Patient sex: F
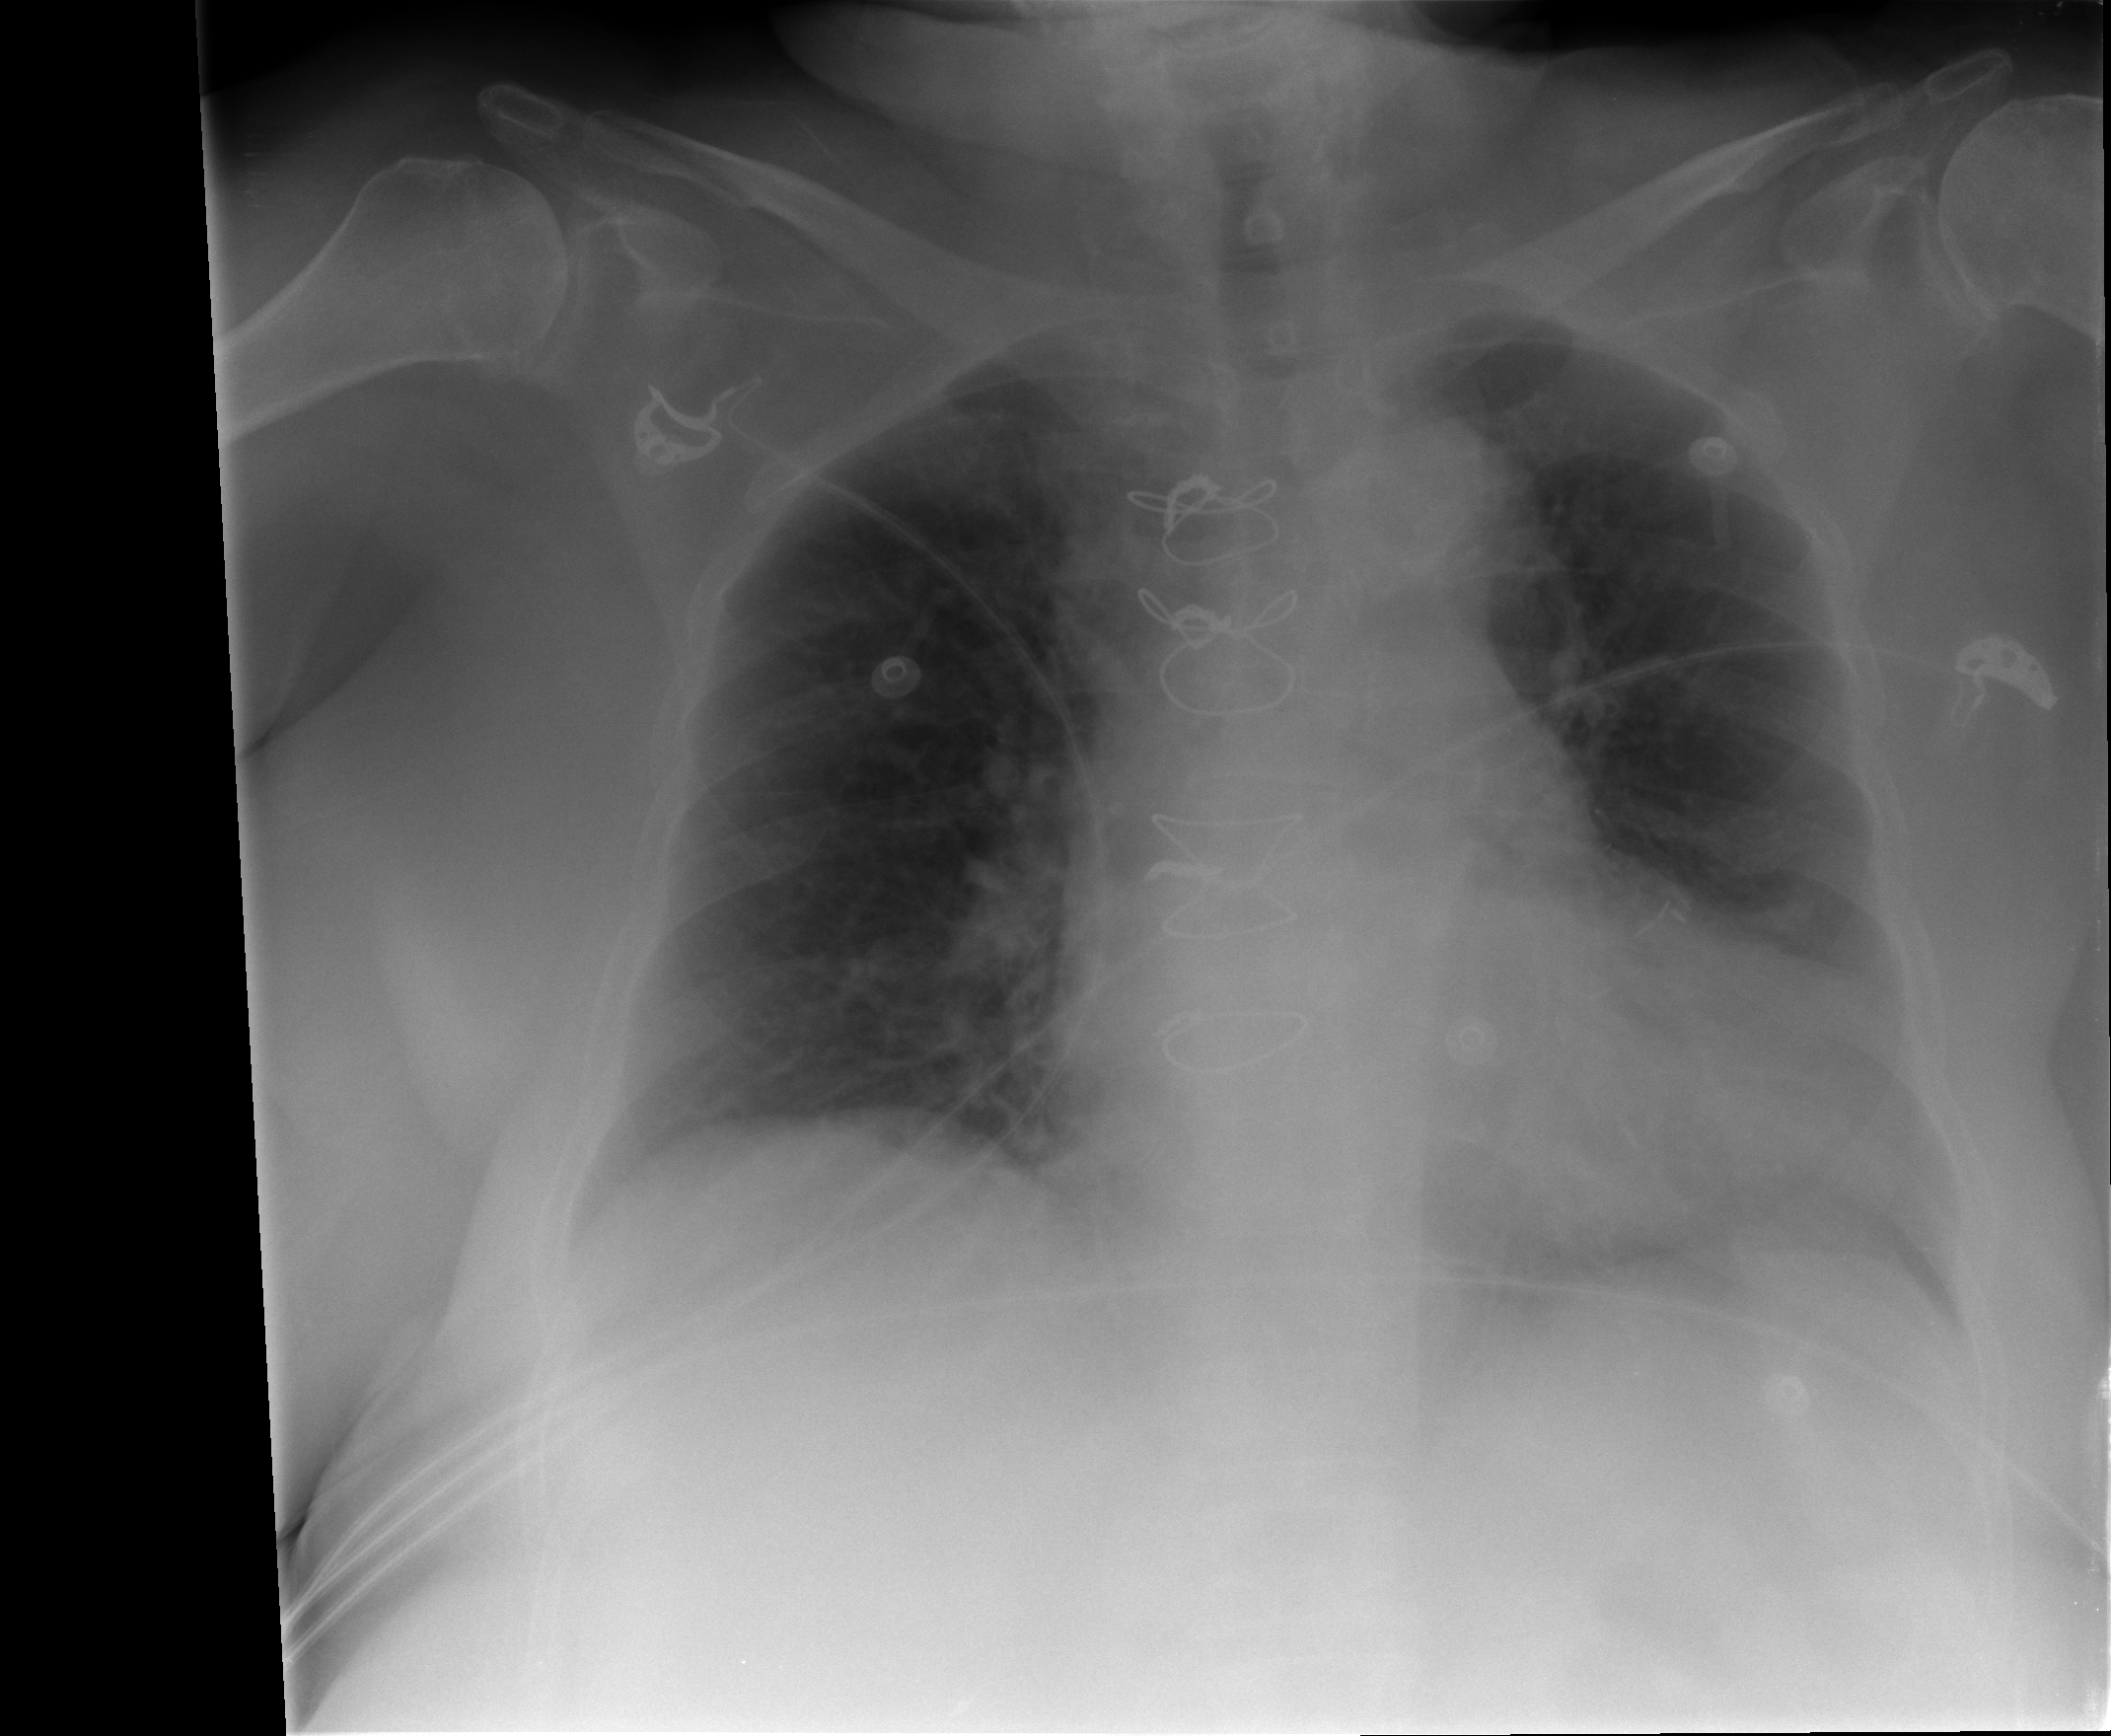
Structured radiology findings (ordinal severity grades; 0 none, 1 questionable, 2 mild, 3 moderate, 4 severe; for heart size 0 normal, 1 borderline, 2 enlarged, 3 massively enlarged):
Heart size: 2
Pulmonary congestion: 2
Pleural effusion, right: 0
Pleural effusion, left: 0
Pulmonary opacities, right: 0
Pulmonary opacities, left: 0
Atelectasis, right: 0
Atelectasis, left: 2